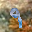
Label: 9